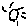
Label: sun